Current action and preconditions to check: trajectory_clear

Your task: For each precondition in the list above, predict whether it will hold at this action.

Consider the current scene as observed from the mobile robot's camera, and analyze the predicted future states of all dynamic agents (e.g., people, animals, vehicles, or any moving entities) within the NEXT SECOND.

IMPORTANT: Only answer "very likely" if you are absolutely certain—based on strong, clear evidence—that a dynamic agent will violate the precondition in the predicted future state. Do NOT answer "very likely" for unlikely, ambiguous, or low-probability risks.

Ask yourself for each precondition: Is there a high probability, with clear and convincing evidence, that the predicted future states of any dynamic agent will interfere with the predicted future state of the currently executing action within the NEXT SECOND, causing that precondition to fail?

Assess the risk level based on these predictions. Use "likely" or "very likely" if motions create a clear risk of interference.

Use "neutral" or "improbable" if agents are nearby but their predicted paths are clearly diverging or non-conflicting.

Failure Risk Categories: "very improbable", "improbable", "neutral", "likely", "very likely"

Answer Format: Output ONLY the probability_of_failure value from these categories: "very improbable", "improbable", "neutral", "likely", "very likely"

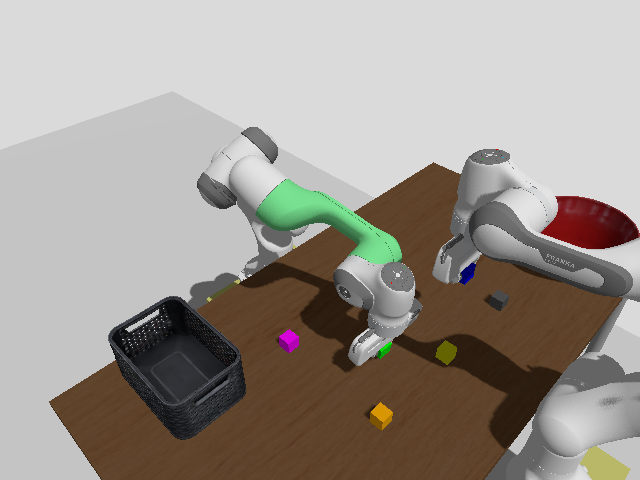

Answer: neutral